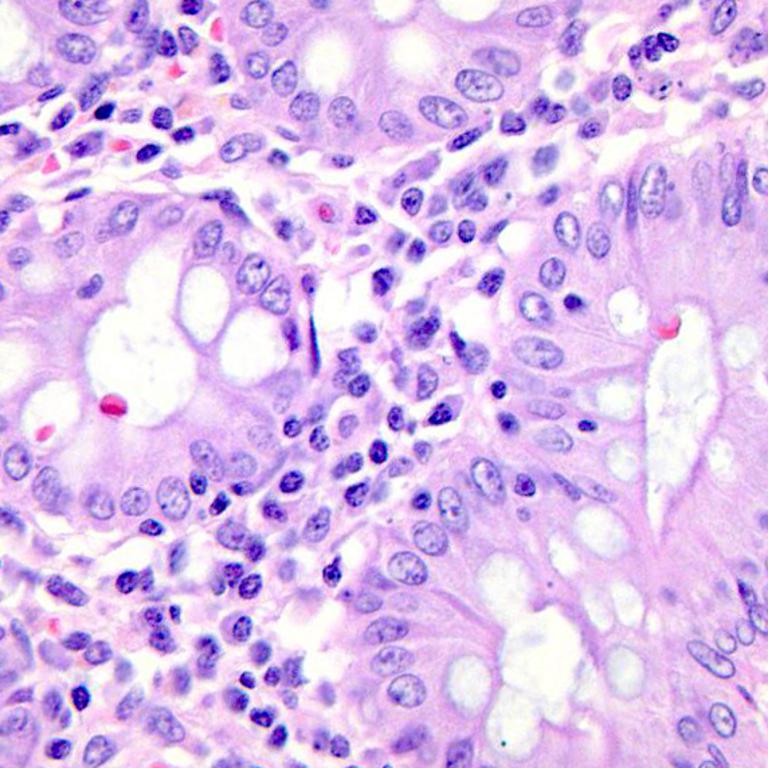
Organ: colon
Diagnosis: benign